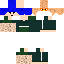
A male human skin with medium skin, wearing blue long hair dressed in a blue tshirt and blue pants, featuring a closed mouth.